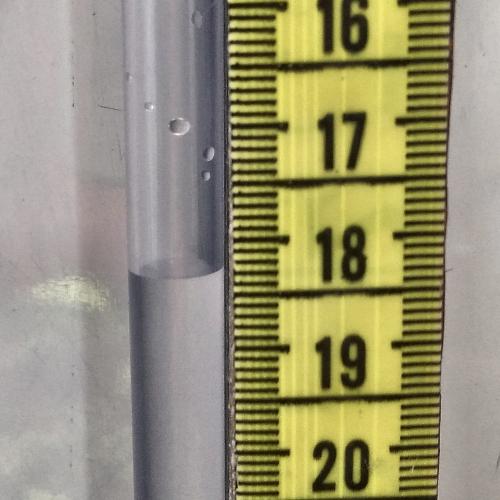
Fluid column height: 18.3 cm